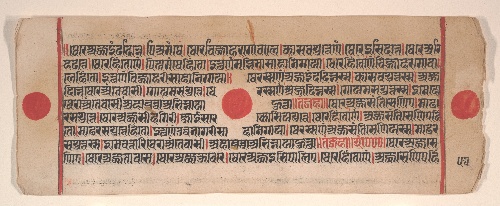
Artist: Bhadrabahu
Artist bio: Indian, died ca. 356 BCE
Date: 15th century
Object type: Folio
Classification: Paintings
Medium: Ink, opaque watercolor, and gold on paper
Culture: India (Gujarat)
Dimensions: (Average size .1–.71): 4 1/2 x 11 3/8 in. (11.4 x 28.9 cm)
Department: Asian Art
Credit line: Bequest of Cora Timken Burnett, 1956
Accession year: 1957
Repository: Metropolitan Museum of Art, New York, NY